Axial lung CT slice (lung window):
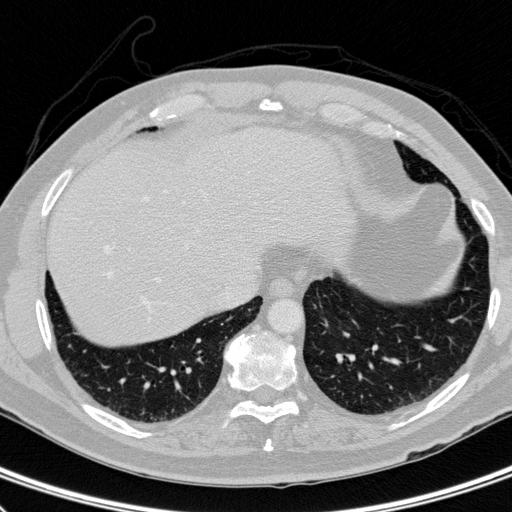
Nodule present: no